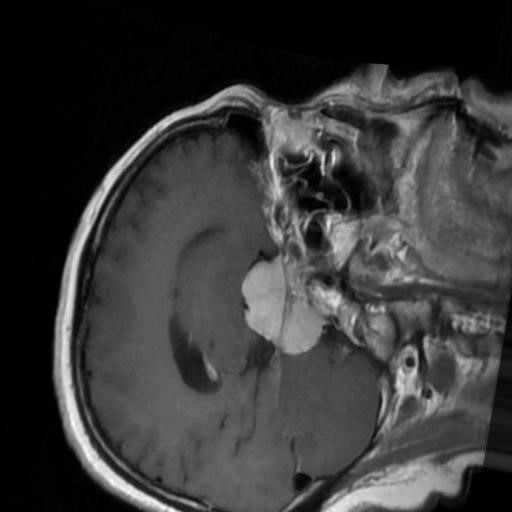
Label: brain_menin